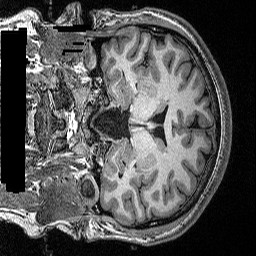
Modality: T1w
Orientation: coronal
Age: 24
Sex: male
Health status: healthy
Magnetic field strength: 3 T
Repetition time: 2.53 s
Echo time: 0.00331 s